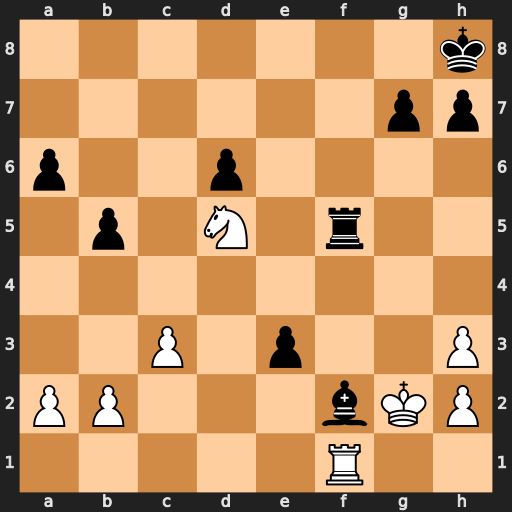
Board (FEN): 7k/6pp/p2p4/1p1N1r2/8/2P1p2P/PP3bKP/5R2
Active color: w
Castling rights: -
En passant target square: -
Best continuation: Nxe3 Bxe3 Rxf5